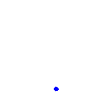
Particle: electron